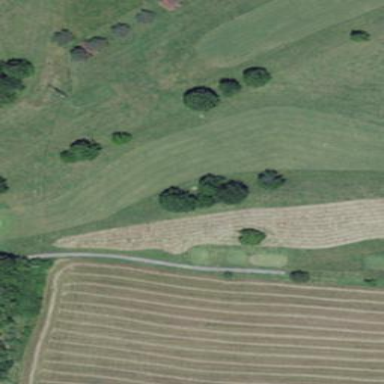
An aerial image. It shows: Grassy area designated as golf fairway.